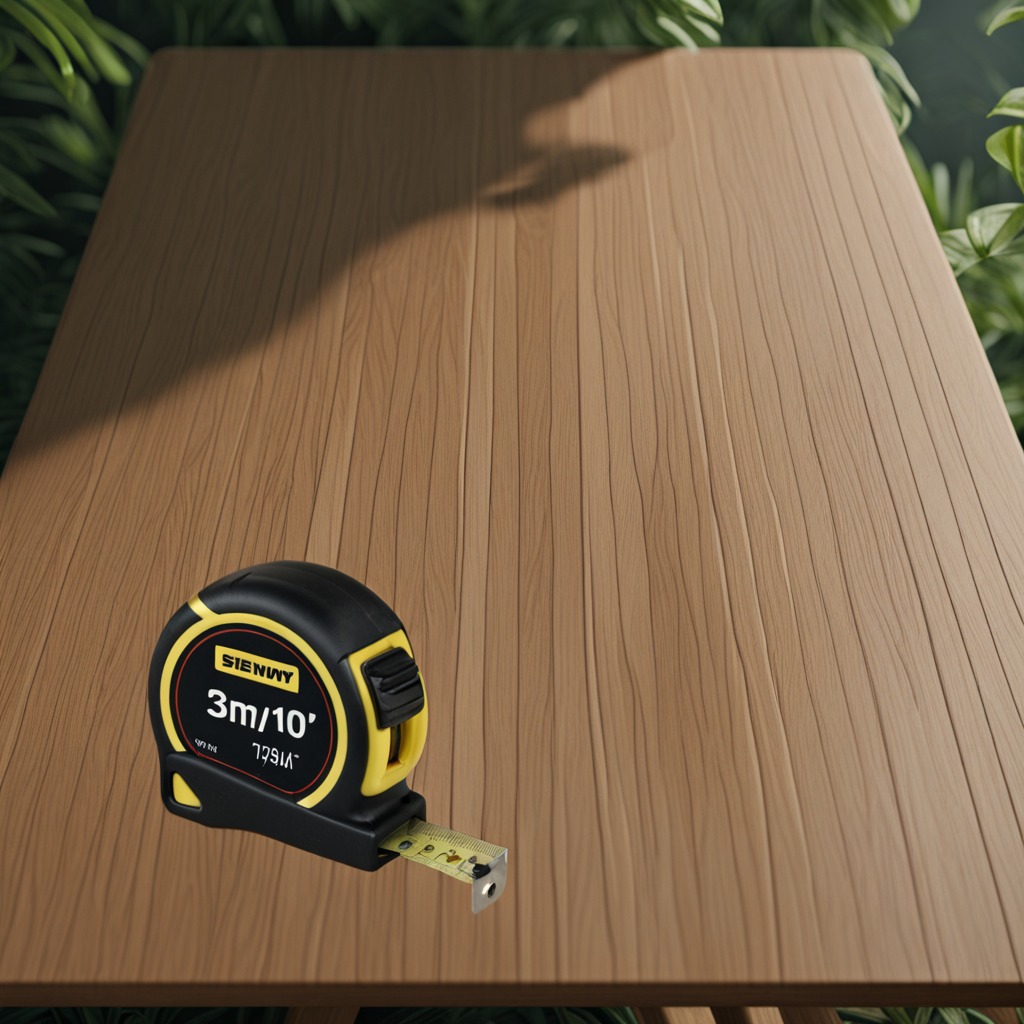
A measuring tape is lying on a clean wooden table inside a jungle field workshop tent humid ambient light worn but